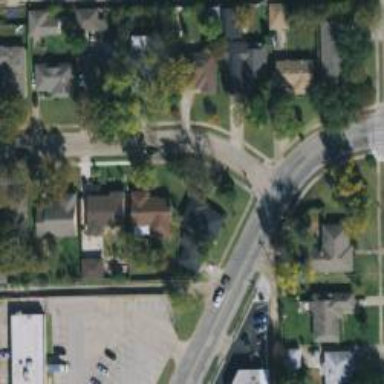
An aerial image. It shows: Residential road.